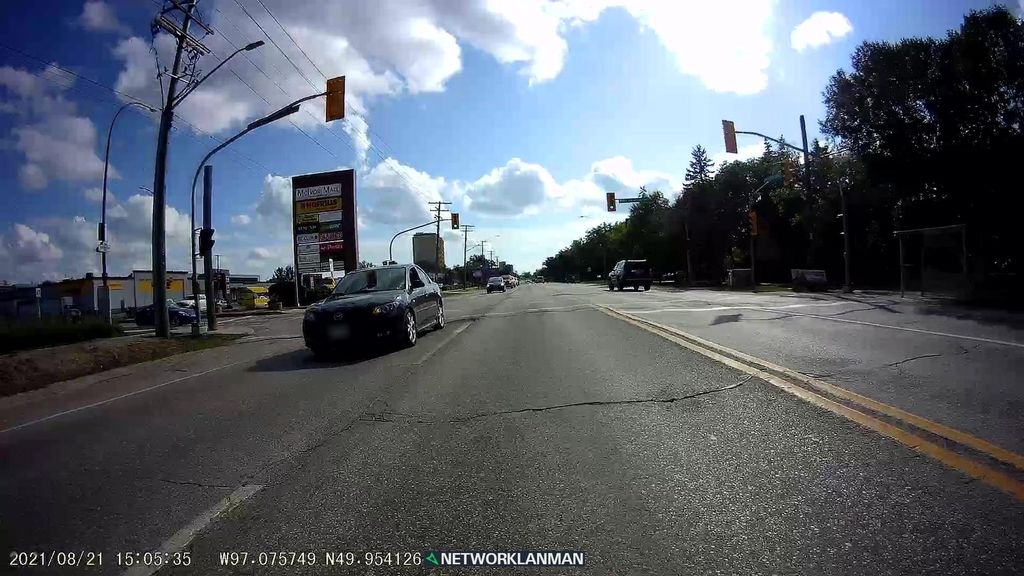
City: winnipeg